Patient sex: M
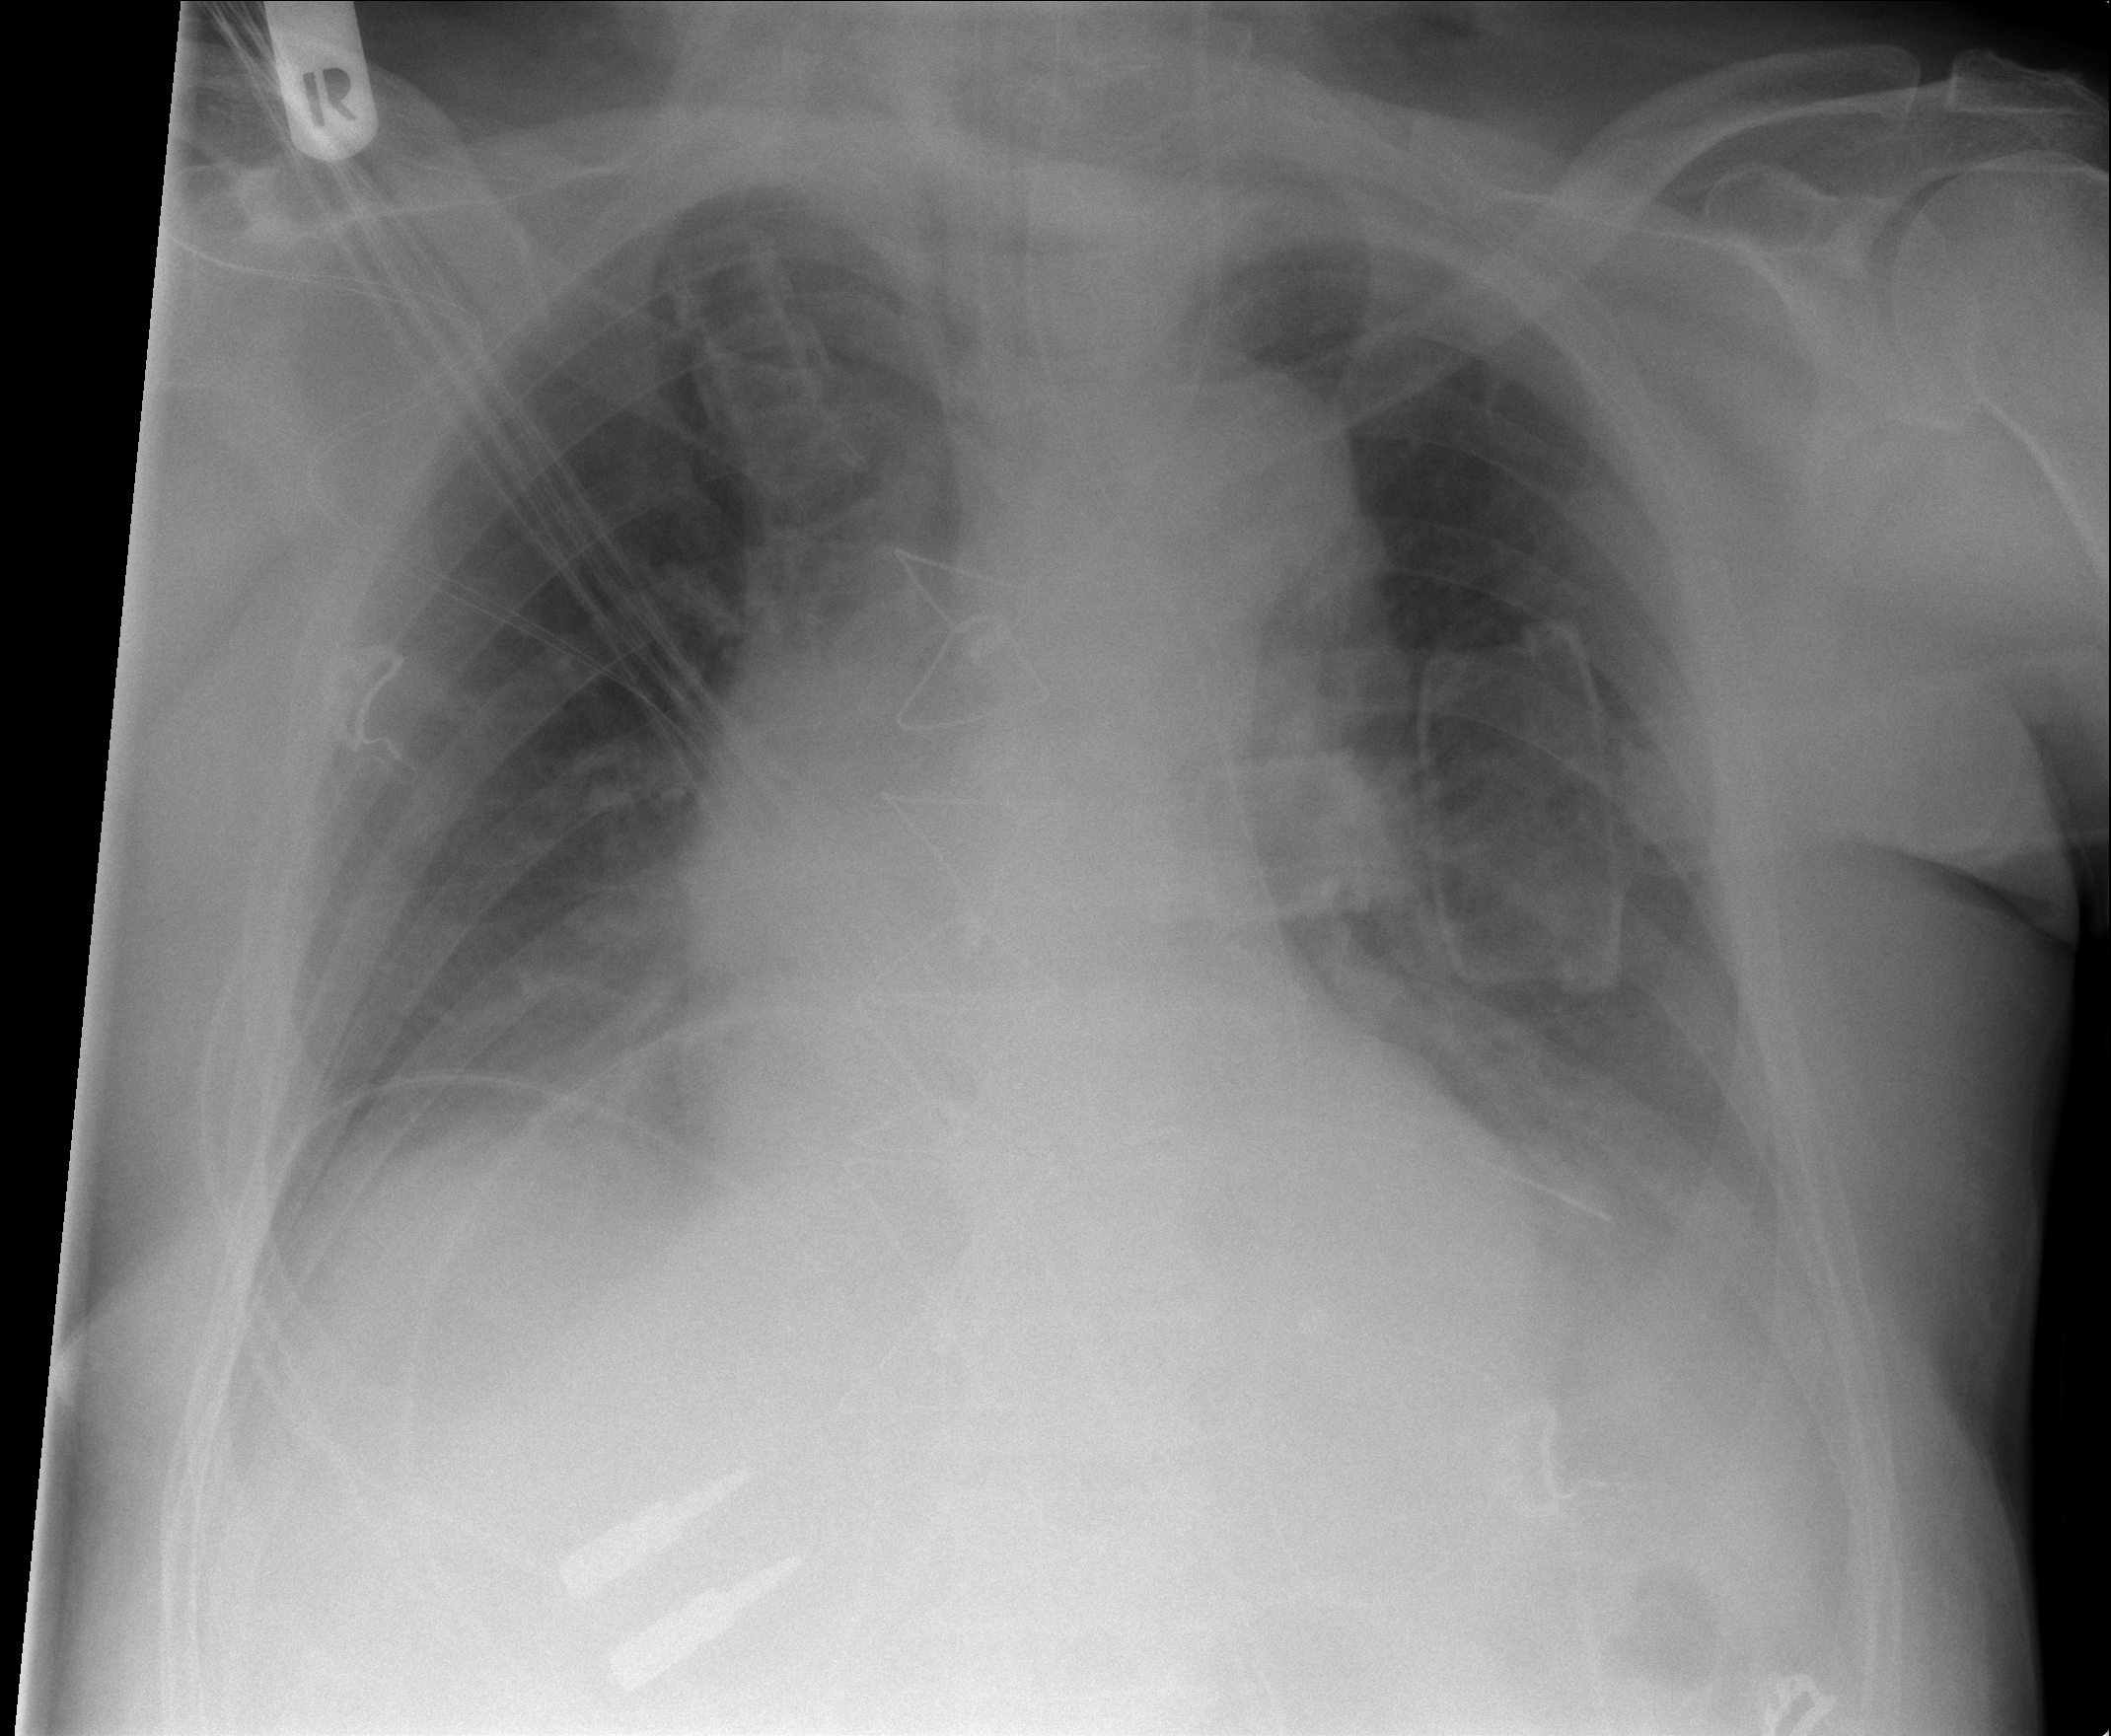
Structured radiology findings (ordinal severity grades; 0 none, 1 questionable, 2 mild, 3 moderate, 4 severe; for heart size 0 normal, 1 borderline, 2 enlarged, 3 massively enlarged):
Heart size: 1
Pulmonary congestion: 1
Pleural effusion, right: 0
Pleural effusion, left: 0
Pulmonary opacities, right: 0
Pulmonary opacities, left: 0
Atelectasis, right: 2
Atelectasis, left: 2